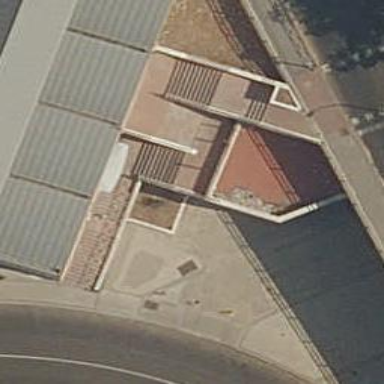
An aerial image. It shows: Steps made of paving stones.